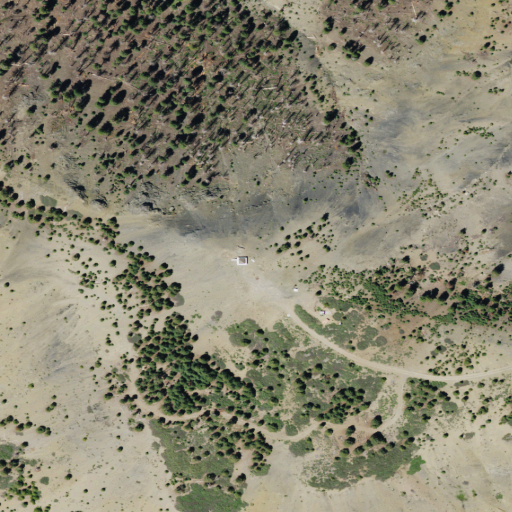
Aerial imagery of mountain in California named Anthony Peak containing shrub, evergreen forest, open development, low intensity development, medium intensity development, and grassland